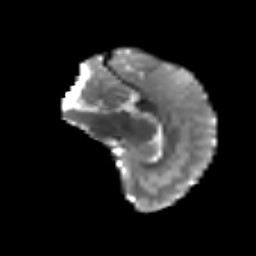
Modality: T2w
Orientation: sagittal
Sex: female
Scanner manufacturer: siemens
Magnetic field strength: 3 T
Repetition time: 5 s
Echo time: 0.071 s